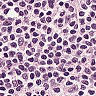
Metastatic tissue present: no